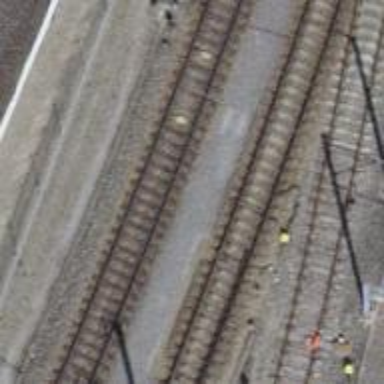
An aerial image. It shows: Railway switch.